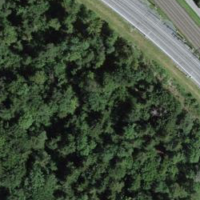
EUNIS habitat code: 41
Species observed at this site:
Juglans regia